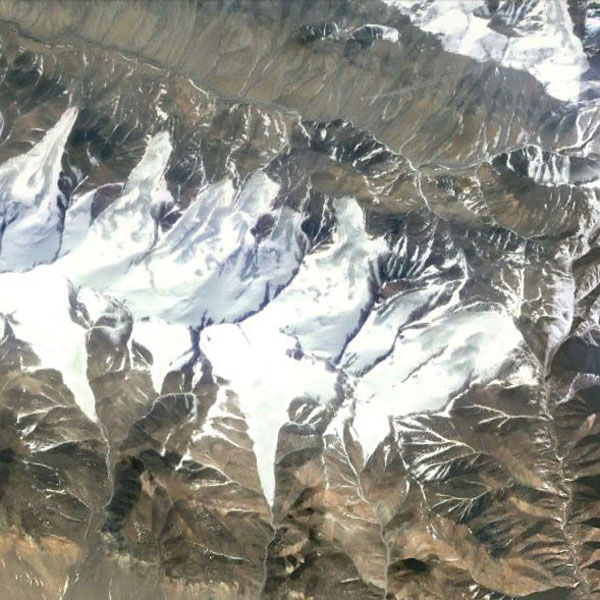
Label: Mountain